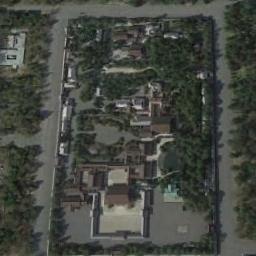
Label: palace